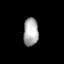
Tissue: lung
Cell type: Epithelial cells
Senescence score: 0.1941
Nuclear area (px): 406
Mean DAPI intensity: 173.288